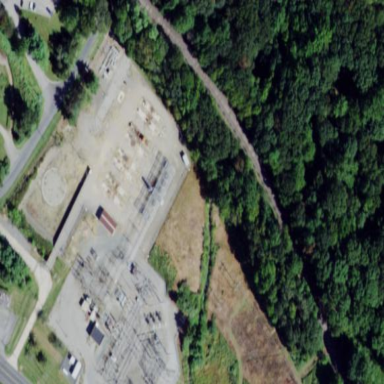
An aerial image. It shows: Distribution level power substation surrounded by fence.